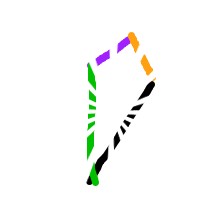
Shape: kite